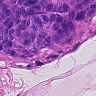
Metastatic tissue present: yes